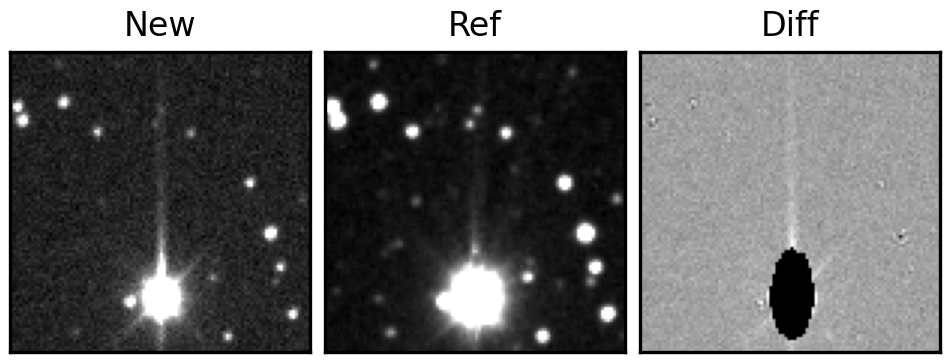
Label: bogus